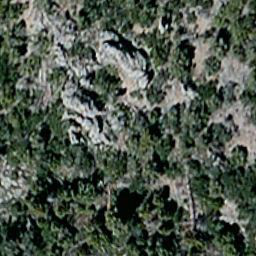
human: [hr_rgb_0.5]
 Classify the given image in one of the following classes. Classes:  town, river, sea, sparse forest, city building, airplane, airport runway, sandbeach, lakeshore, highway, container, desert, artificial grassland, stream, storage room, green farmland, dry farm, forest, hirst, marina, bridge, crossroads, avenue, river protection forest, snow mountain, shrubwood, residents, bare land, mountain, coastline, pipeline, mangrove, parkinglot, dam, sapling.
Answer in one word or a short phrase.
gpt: sparse forest